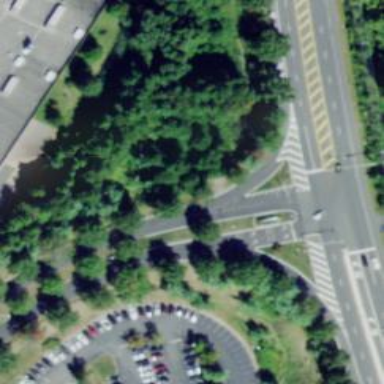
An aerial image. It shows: Junction.